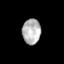
Tissue: skin
Cell type: Epithelial cells
Senescence score: 0.8854
Nuclear area (px): 449
Mean DAPI intensity: 182.906